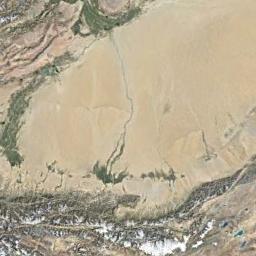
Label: desert